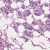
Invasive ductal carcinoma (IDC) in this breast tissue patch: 1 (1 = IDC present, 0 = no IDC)